Field crop: maize
Growth stage: 1
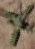
Species: atriplex